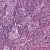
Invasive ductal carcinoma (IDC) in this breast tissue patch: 0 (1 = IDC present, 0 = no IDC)